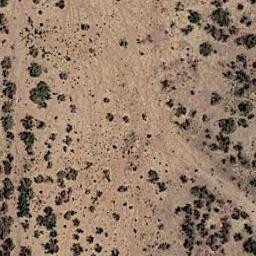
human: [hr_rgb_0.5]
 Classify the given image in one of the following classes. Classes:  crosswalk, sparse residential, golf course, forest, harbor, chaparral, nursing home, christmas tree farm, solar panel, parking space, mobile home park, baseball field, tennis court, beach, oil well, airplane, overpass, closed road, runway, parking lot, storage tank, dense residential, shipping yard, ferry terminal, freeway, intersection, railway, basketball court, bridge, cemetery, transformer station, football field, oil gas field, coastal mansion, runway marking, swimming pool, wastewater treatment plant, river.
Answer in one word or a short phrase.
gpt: chaparral